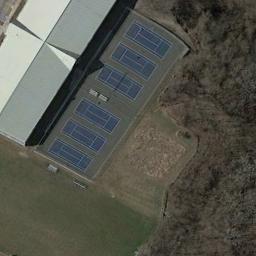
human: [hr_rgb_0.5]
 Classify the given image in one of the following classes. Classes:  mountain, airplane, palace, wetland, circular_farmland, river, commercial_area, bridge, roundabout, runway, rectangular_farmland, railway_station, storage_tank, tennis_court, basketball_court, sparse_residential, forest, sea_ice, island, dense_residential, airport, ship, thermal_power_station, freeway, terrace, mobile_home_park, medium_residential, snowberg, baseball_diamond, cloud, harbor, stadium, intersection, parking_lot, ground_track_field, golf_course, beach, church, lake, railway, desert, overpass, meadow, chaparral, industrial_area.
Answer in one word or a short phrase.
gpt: tennis_court